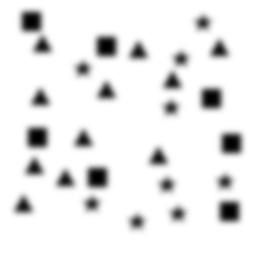
Squares: 7
Triangles: 11
Stars: 9
Total shapes: 27